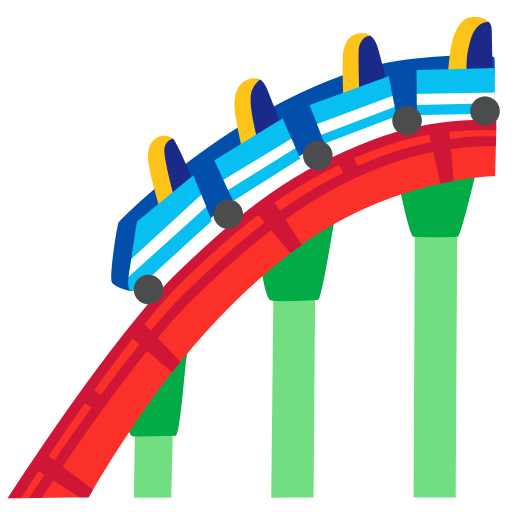
Emoji: 🎢